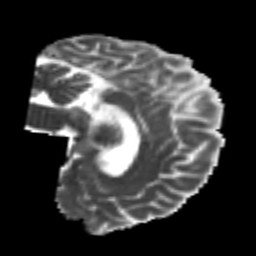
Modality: MD
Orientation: sagittal
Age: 25
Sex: male
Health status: healthy
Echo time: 0.074 s